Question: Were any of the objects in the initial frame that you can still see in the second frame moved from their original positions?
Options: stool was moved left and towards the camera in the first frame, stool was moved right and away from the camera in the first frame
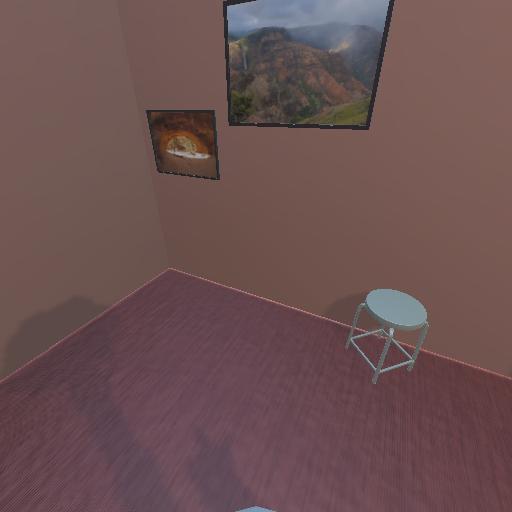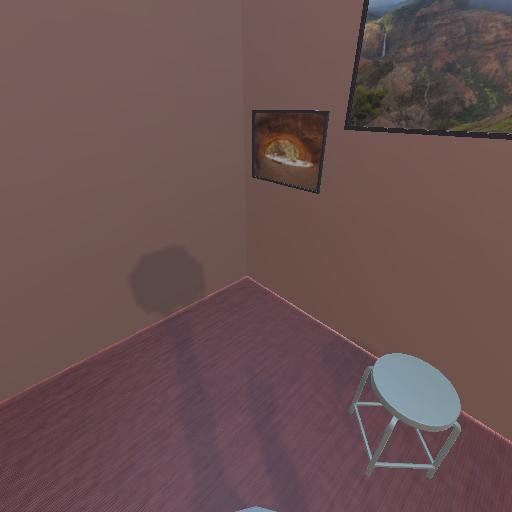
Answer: stool was moved left and towards the camera in the first frame